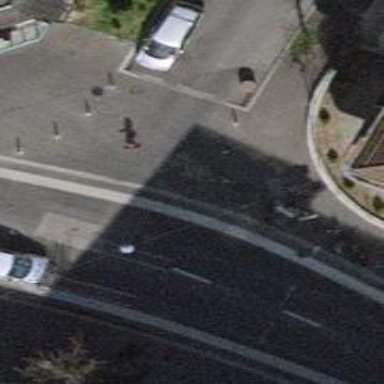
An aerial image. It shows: Bollard.